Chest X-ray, PA view. Patient: 33 years old, sex M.
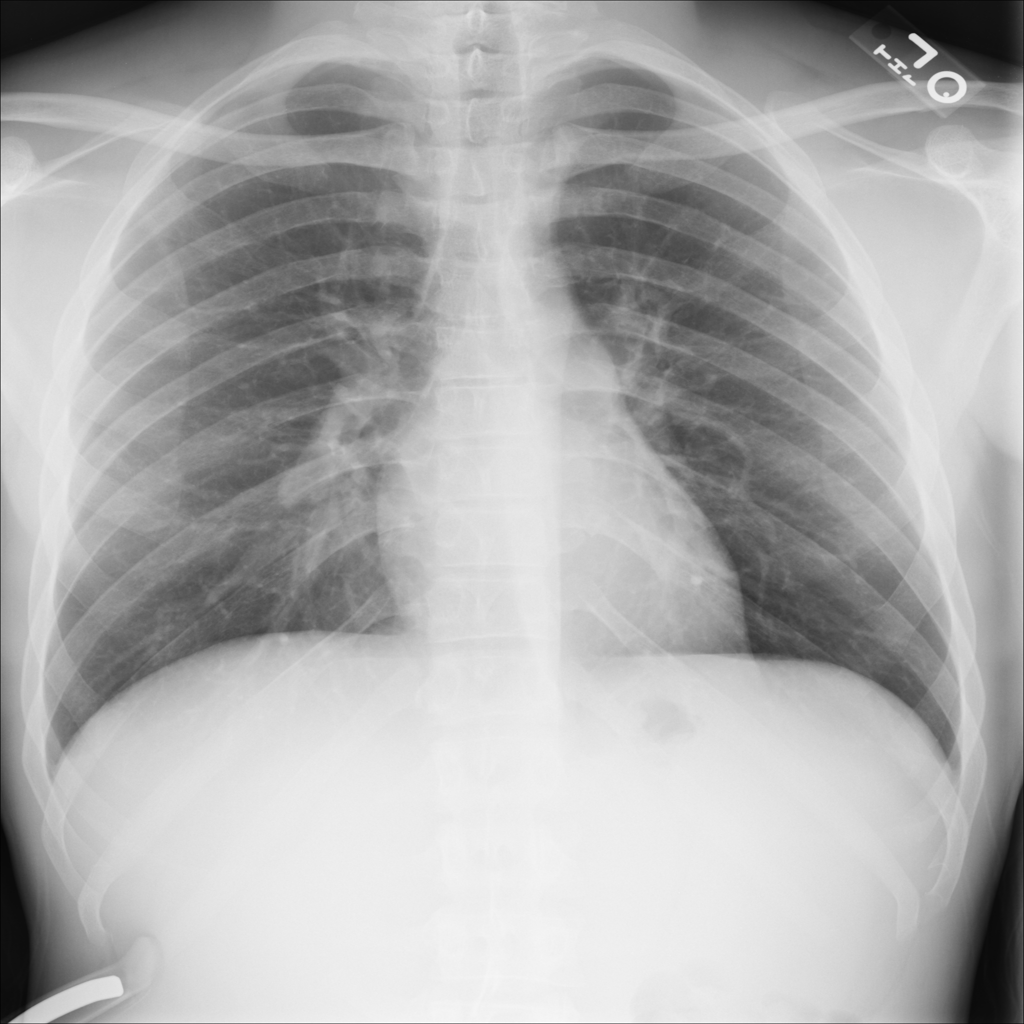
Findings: No Finding